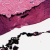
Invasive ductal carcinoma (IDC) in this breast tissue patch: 0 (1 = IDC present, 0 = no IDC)